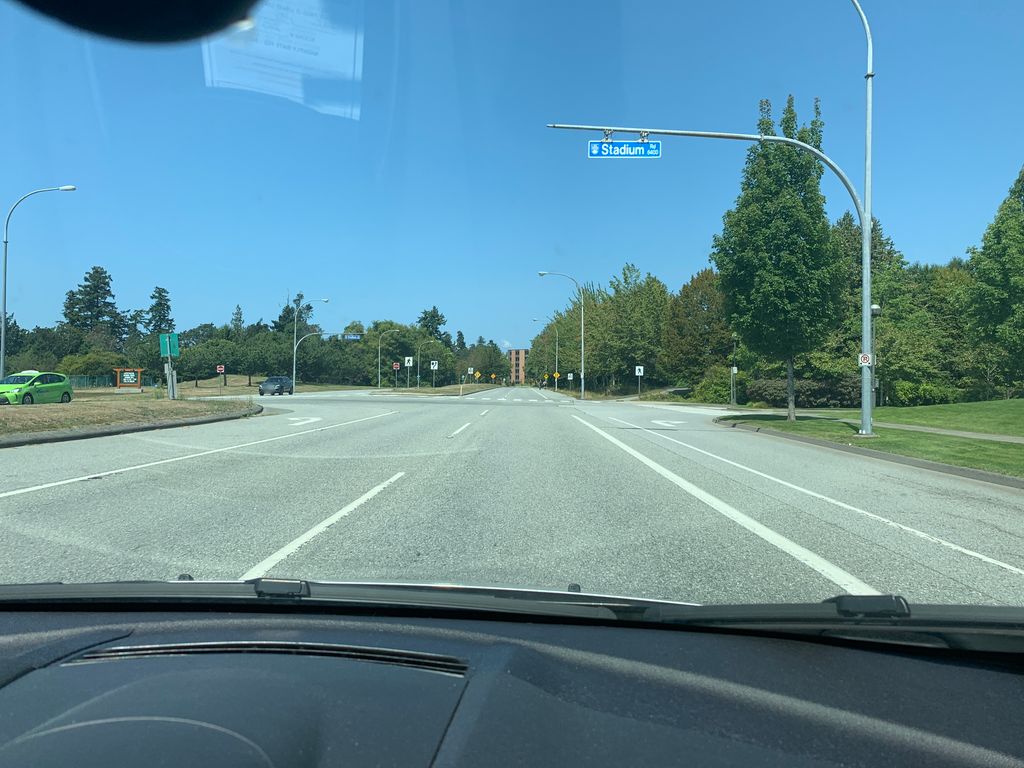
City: vancouver